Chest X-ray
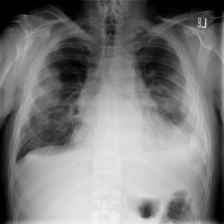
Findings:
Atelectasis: positive
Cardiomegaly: negative
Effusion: positive
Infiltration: positive
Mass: positive
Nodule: negative
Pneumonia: negative
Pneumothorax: negative
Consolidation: negative
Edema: negative
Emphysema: negative
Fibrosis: negative
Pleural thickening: negative
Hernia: negative